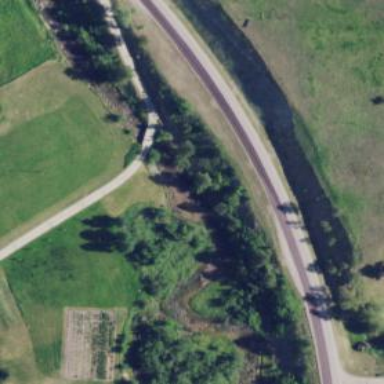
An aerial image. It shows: Service road on bridge.